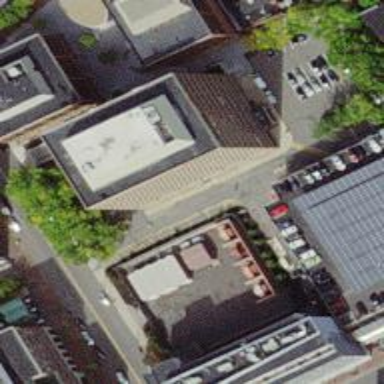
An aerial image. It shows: Commercial building.